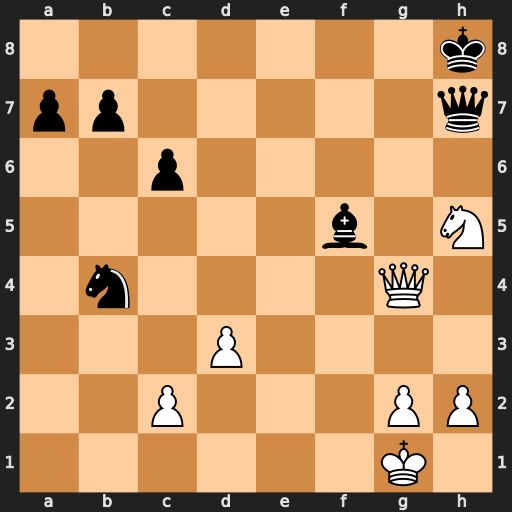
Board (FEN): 7k/pp5q/2p5/5b1N/1n4Q1/3P4/2P3PP/6K1
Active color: w
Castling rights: -
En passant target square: -
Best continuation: Qd4+ Kg8 Nf6+ Kf7 Nxh7